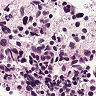
Metastatic tissue present: no